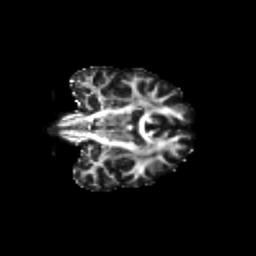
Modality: FA
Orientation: coronal
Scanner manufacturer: siemens
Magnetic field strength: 3 T
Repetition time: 9.2 s
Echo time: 0.084 s